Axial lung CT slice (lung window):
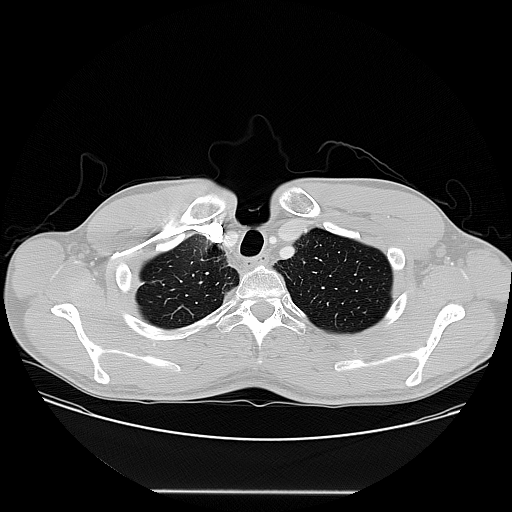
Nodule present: no